Interaction volume radius: 5 \u00c5
Interaction volume height: 35 \u00c5
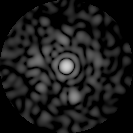
Disorder parameter: 0.8308